Field crop: maize
Growth stage: 2
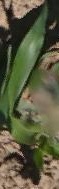
Species: maize